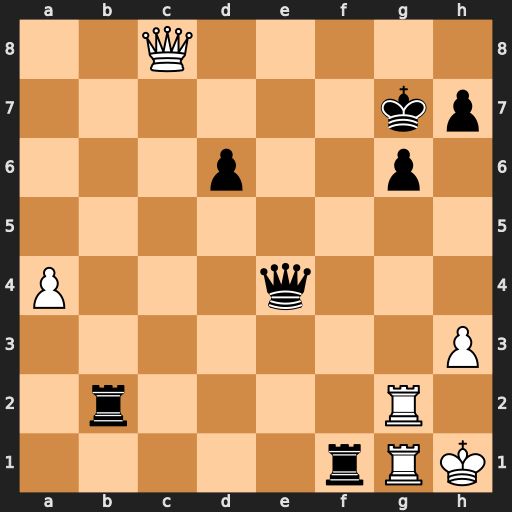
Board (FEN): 2Q5/6kp/3p2p1/8/P3q3/7P/1r4R1/5rRK
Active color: w
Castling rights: -
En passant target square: -
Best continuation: Qc3+ Kg8 Qxb2